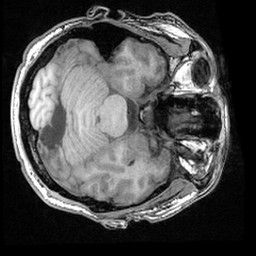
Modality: T1w
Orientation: axial
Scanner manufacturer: ge
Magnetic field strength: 3 T
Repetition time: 0.008368 s
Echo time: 0.00326 s